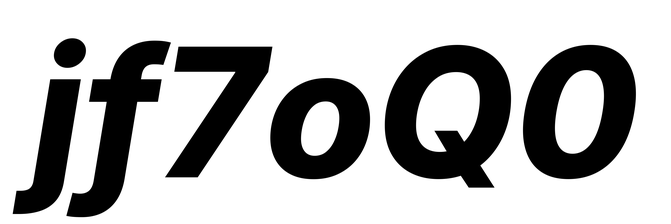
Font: Inter-Italic_ExtraBold_Italic